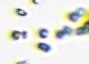
Label: Phaeocystis